Interaction volume radius: 5 \u00c5
Interaction volume height: 15 \u00c5
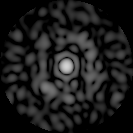
Disorder parameter: 0.853